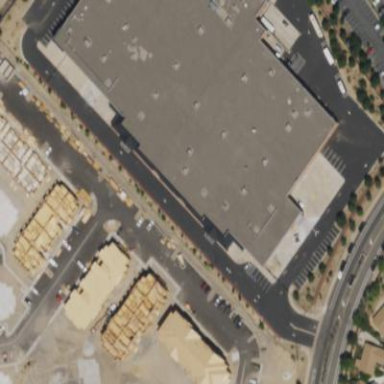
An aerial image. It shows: Retail area.